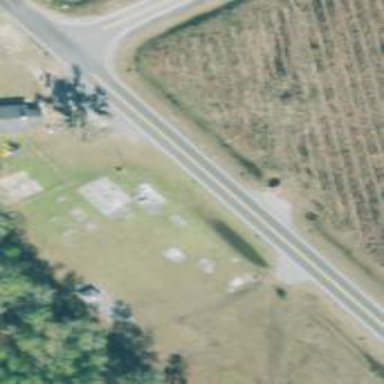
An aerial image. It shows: Graveyard used as cemetery.